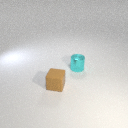
small cyan metal cylinder behind small brown rubber cube